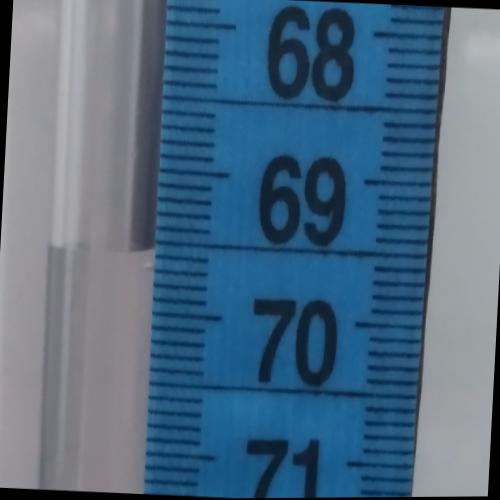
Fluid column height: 69.6 cm